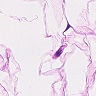
Metastatic tissue present: no